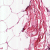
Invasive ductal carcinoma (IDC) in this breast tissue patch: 0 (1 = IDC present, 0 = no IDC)